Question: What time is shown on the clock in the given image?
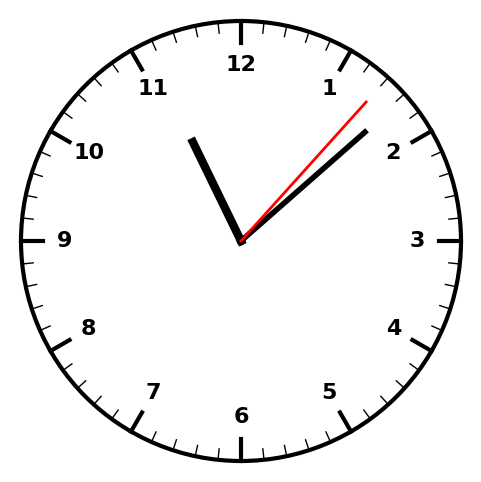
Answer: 11:08:07